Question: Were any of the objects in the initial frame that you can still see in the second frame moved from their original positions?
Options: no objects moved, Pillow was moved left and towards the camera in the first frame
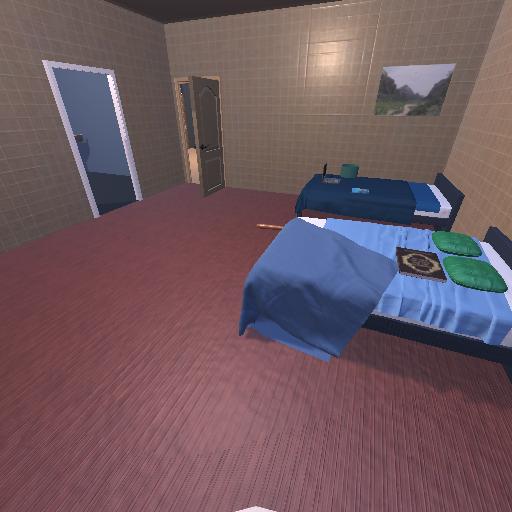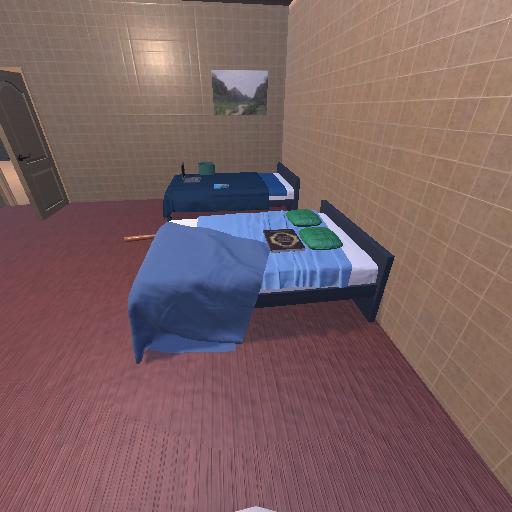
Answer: no objects moved